Interaction volume radius: 5 \u00c5
Interaction volume height: 45 \u00c5
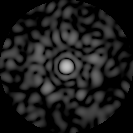
Disorder parameter: 0.8552